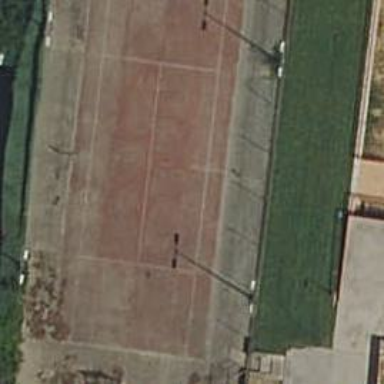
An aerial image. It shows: Tennis court on pitch designated for leisure land.